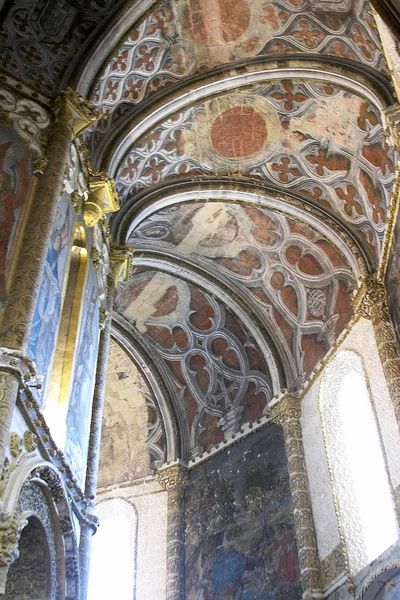
Titel: Templerkirche Santa Maria do Olival in der Burg der Tempelritter Convento da Ordem de Cristo in Tomar
Standort: Tomar, S. Maria do Olival (EU - P - Ribatejo)
Schlagwörter: blau, schatten, weiß, braun, bunt, fenster, licht, marmor, orange, säule, säulen, gebäude, rot, schloss, ornament, wand, silber, innenraum, kirche, gold, decke, innen, gotik, rund, bogen, ziegel, pilaster, rundbogen, detail, floral, ornamente, verzierung, wandmalerei, stuck, foto, gang, umgang, gewölbe, höhe, vergoldet, kreuz, kapitelle, kathedrale, kapitell, photo, wappen, schnörkel, mittelalter, rundbögen, fresken, kapelle, fresko, streben, islam, maßwerk, arabeske, deckenmalerei, tonnengewölbe, romanisch, rundgang, chorumgang, illusionistisch, verschnörkelt, ornaente, säuelen, t, instanbul, viepass